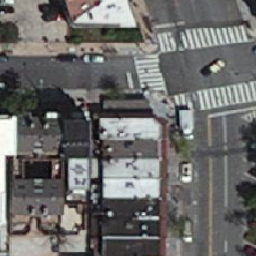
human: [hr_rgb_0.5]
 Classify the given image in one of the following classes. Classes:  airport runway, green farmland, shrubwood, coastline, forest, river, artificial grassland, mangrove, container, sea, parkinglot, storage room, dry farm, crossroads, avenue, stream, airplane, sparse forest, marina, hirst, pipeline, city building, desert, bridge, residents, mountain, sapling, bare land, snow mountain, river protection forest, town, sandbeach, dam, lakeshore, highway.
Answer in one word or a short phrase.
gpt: city building